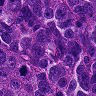
Metastatic tissue present: yes